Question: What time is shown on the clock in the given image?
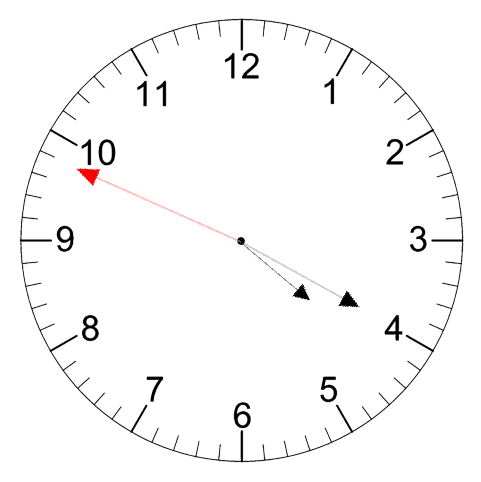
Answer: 04:19:49